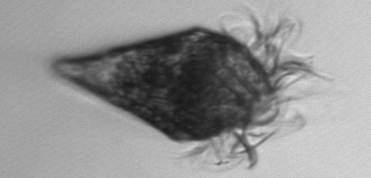
Label: Strombidium_wulffi